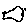
Label: fish